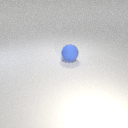
large blue rubber sphere